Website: lowes
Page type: payment
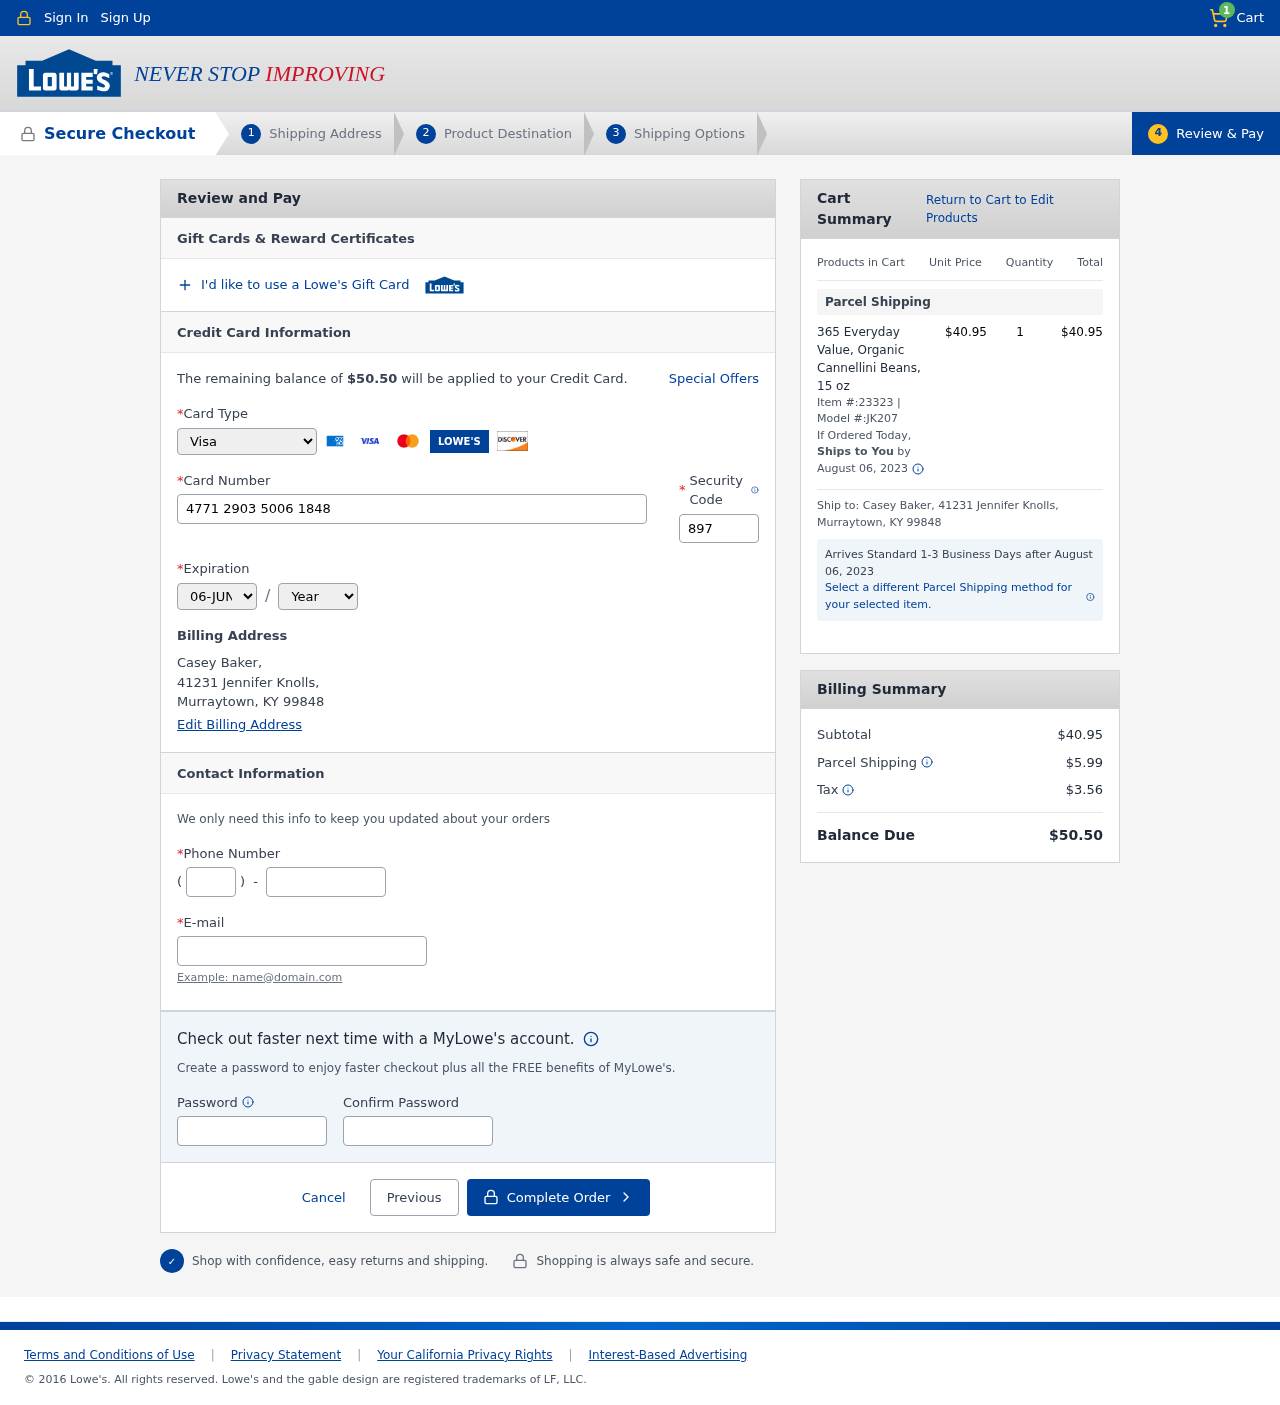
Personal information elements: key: PII_CARD_CVV
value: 897
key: PII_CARD_EXPIRY_MONTH
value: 06
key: PII_CARD_EXPIRY_YEAR
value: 28
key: PII_CARD_NUMBER
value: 4771 2903 5006 1848
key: PII_CARD_TYPE
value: Visa
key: PII_CITY_STATE_ZIP
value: Murraytown, KY 99848
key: PII_EMAIL
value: casey_baker@gmail.com
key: PII_FULLNAME
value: Casey Baker,
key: PII_PHONE
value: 4536057347
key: PII_PHONE_AREA
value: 453
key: PII_STREET
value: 41231 Jennifer Knolls,
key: PII_FULLNAME2
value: Casey Baker
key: PII_STREET2
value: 41231 Jennifer Knolls
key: PII_CITY_STATE_ZIP2
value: Murraytown, KY 99848
Product elements: key: PRODUCT1_NAME
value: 365 Everyday Value, Organic Cannellini Beans, 15 oz
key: PRODUCT1_PRICE
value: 40.95
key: PRODUCT1_QUANTITY
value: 1
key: PRODUCT1_ITEM
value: Item #:23323
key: PRODUCT1_MODEL
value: Model #:JK207
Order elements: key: ORDER_NUM_ITEMS
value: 1
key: ORDER_TOTAL
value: $50.50
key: ORDER_SHIPPING_DATE
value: August 06, 2023
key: ORDER_SUBTOTAL
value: $40.95
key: ORDER_SHIPPING_DATE2
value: August 06, 2023
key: ORDER_SHIPPING_COST
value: $5.99
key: ORDER_TAX
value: $3.56